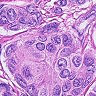
Metastatic tissue present: yes